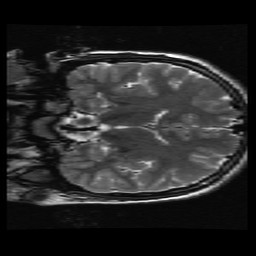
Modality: T2w
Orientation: coronal
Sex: male
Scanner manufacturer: ge
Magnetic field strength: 3 T
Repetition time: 5 s
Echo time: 0.1015 s